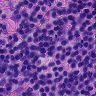
Metastatic tissue present: no